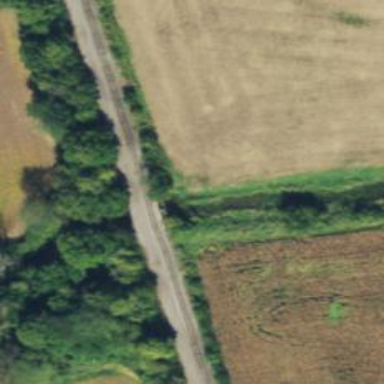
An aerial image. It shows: Bridge over railway line.